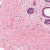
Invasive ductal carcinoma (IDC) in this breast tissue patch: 0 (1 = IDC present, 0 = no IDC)